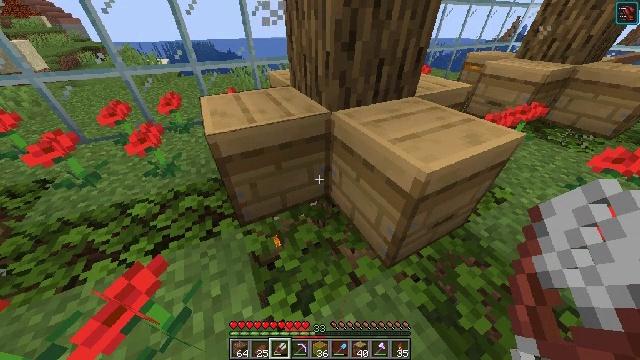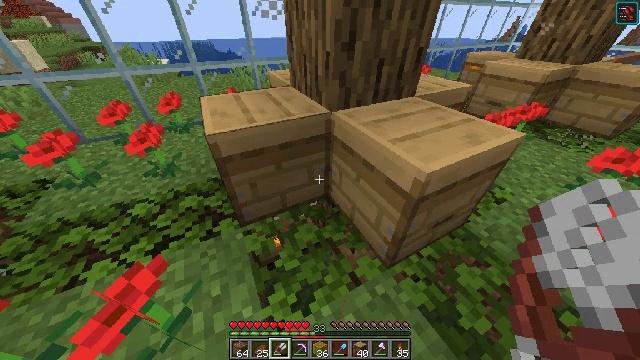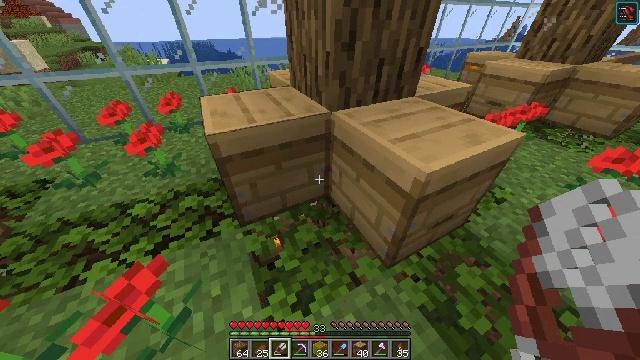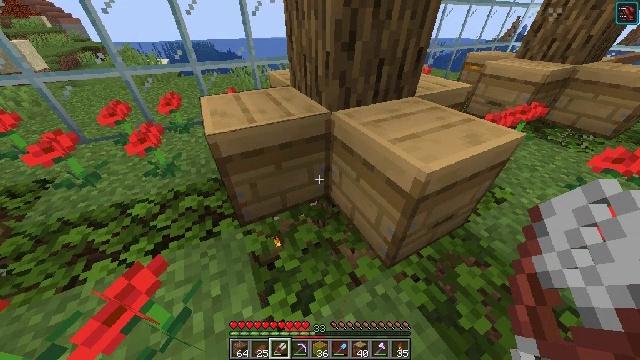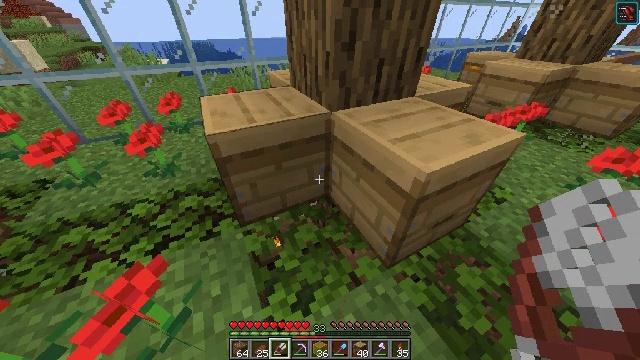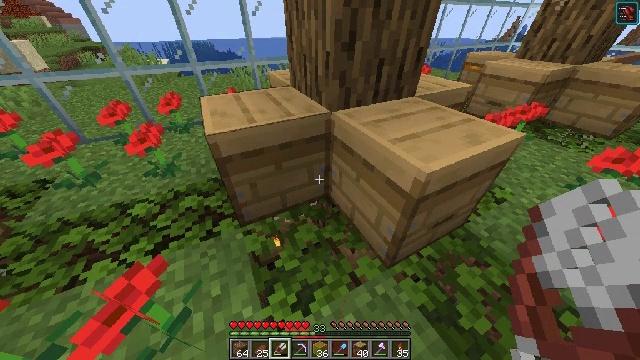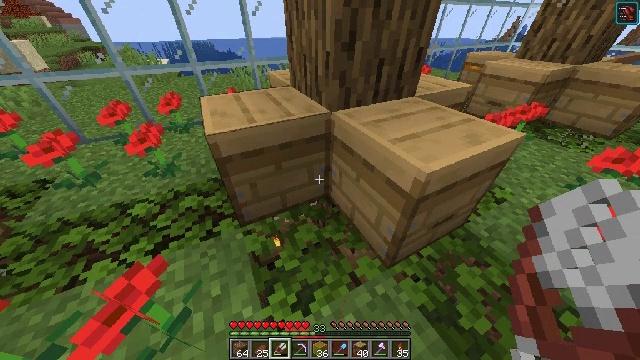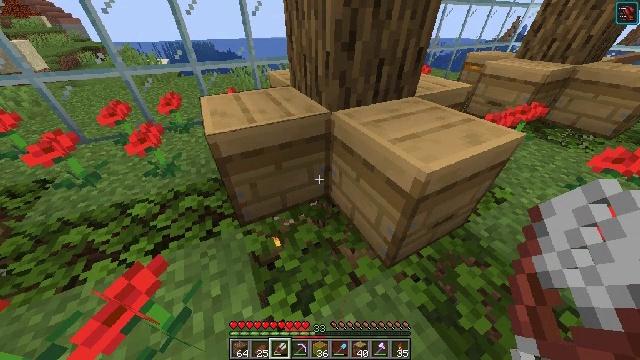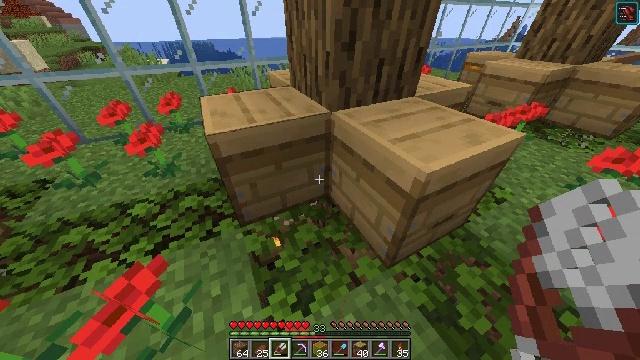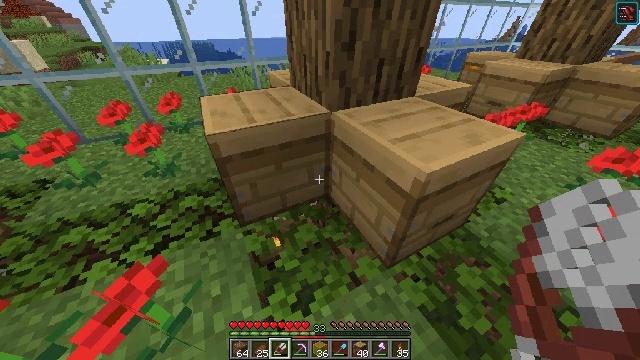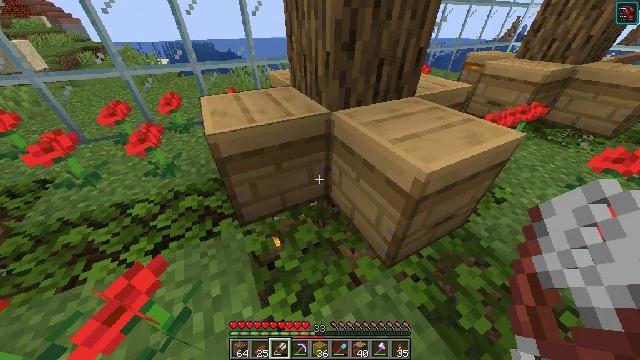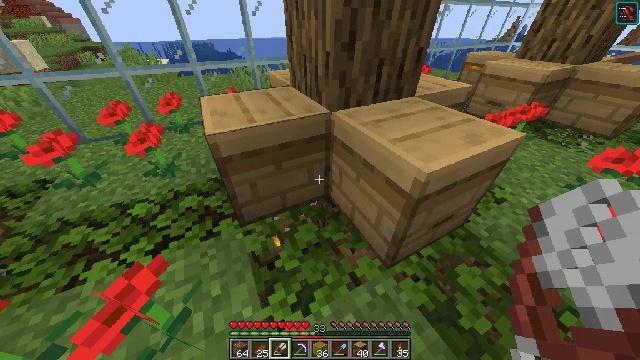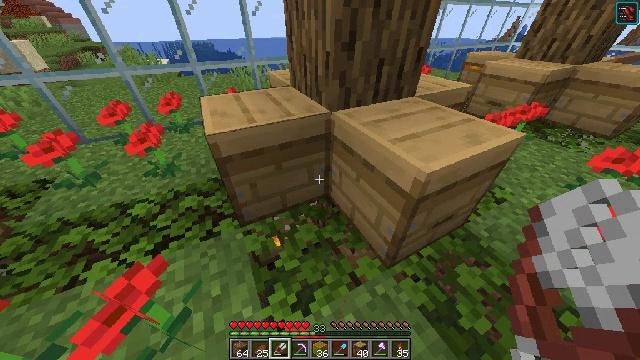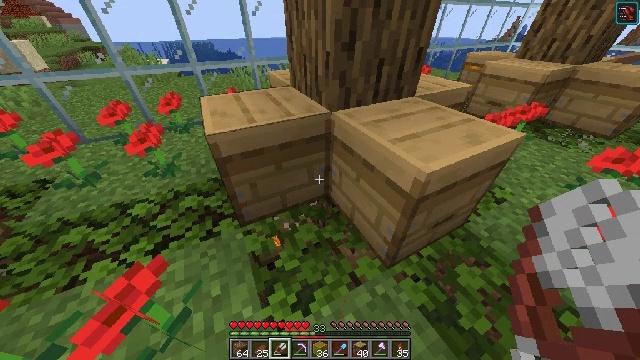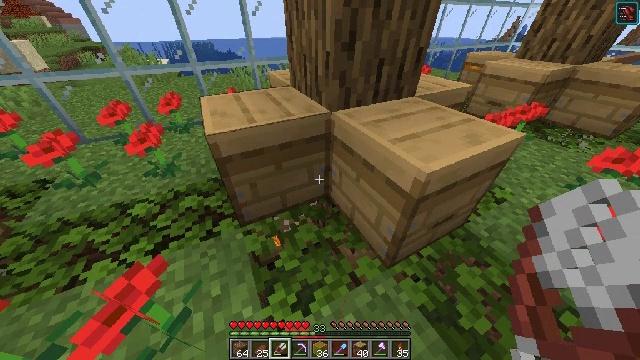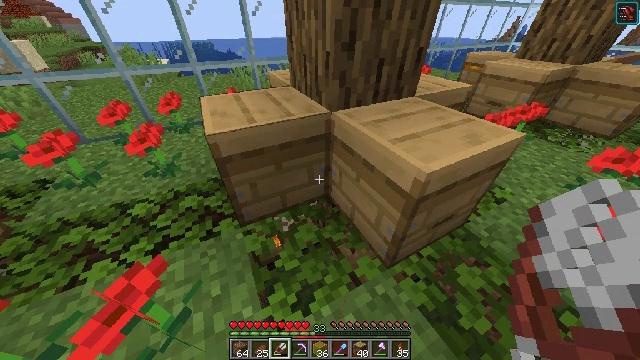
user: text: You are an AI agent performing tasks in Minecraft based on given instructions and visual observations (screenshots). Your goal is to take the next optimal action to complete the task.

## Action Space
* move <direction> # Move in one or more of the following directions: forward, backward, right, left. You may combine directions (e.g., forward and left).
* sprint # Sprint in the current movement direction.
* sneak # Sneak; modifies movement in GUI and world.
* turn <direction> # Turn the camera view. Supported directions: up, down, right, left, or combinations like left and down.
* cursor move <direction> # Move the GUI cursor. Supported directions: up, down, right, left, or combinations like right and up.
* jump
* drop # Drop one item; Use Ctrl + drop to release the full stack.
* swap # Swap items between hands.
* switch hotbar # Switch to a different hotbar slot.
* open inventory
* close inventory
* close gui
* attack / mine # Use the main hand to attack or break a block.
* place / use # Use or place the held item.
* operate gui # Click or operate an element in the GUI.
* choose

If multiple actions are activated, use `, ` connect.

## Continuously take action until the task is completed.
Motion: motion action
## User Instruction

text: Make a honeycomb block with honeycombs on the crafting table.
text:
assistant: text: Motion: attack / mine
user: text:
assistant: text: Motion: attack / mine
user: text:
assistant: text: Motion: attack / mine
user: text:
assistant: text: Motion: attack / mine
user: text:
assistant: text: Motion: attack / mine
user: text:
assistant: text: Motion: attack / mine
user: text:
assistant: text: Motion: attack / mine
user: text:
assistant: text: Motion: attack / mine
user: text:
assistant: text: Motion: attack / mine
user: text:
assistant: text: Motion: attack / mine
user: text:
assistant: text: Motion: attack / mine
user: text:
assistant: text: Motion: attack / mine
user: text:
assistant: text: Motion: attack / mine
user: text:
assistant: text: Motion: attack / mine
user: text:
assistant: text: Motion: attack / mine
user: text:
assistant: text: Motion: attack / mine
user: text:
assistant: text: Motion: attack / mine
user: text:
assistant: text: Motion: attack / mine
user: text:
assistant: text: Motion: attack / mine
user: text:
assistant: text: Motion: attack / mine
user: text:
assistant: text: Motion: attack / mine
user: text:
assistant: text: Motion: attack / mine
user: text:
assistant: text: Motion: attack / mine
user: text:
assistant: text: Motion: attack / mine
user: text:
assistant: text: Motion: attack / mine
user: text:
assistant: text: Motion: attack / mine
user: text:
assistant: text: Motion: attack / mine
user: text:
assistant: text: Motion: attack / mine
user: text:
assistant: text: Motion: attack / mine
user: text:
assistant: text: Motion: attack / mine